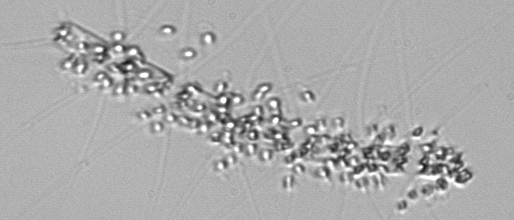
Label: Chaetoceros_didymus_TAG_external_flagellate